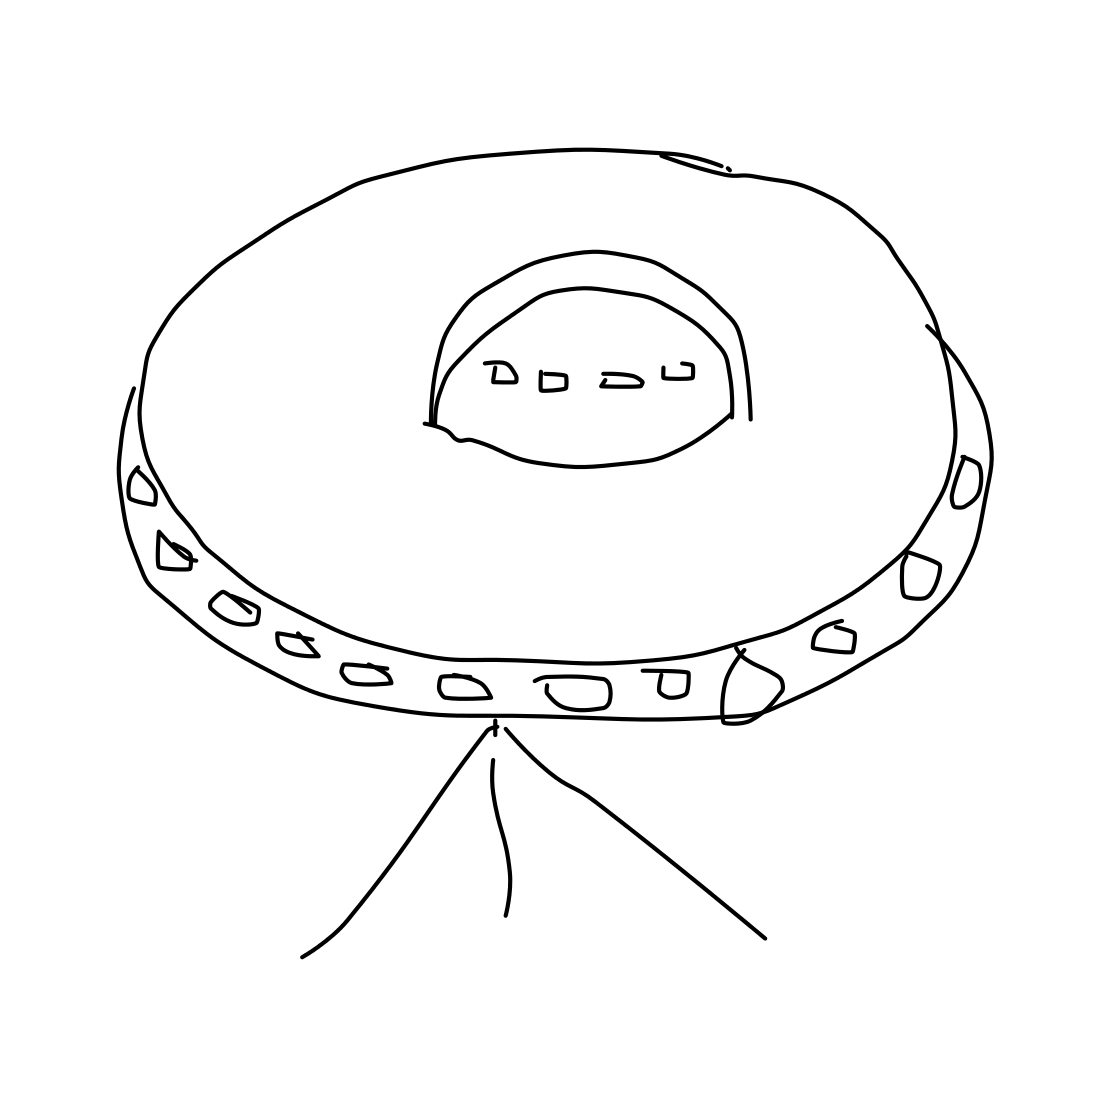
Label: flying saucer